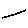
Label: line